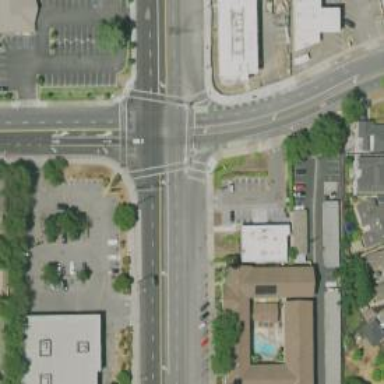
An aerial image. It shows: Footway that serves as traffic island.